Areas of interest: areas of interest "Specialty Commercial Street"
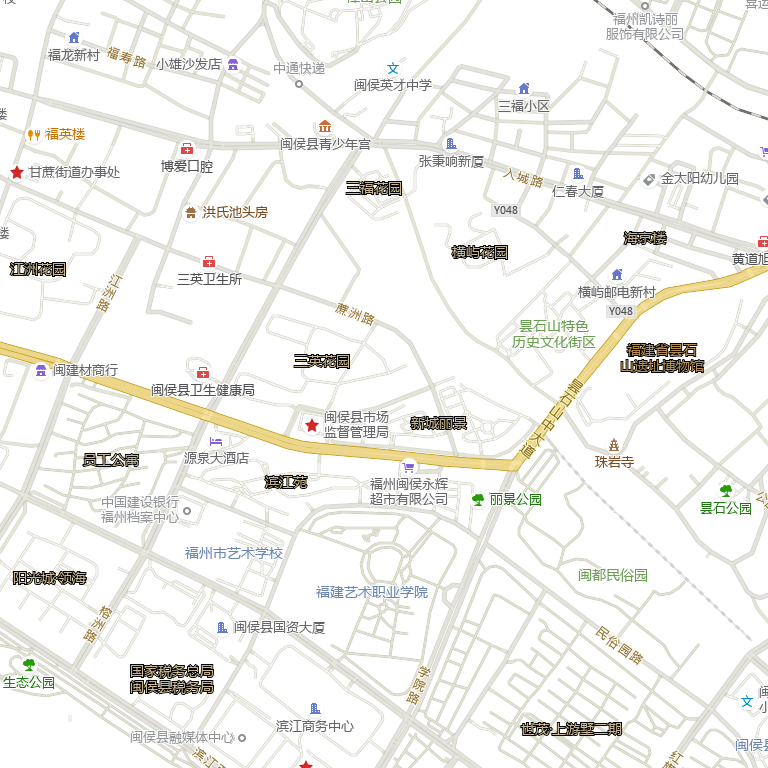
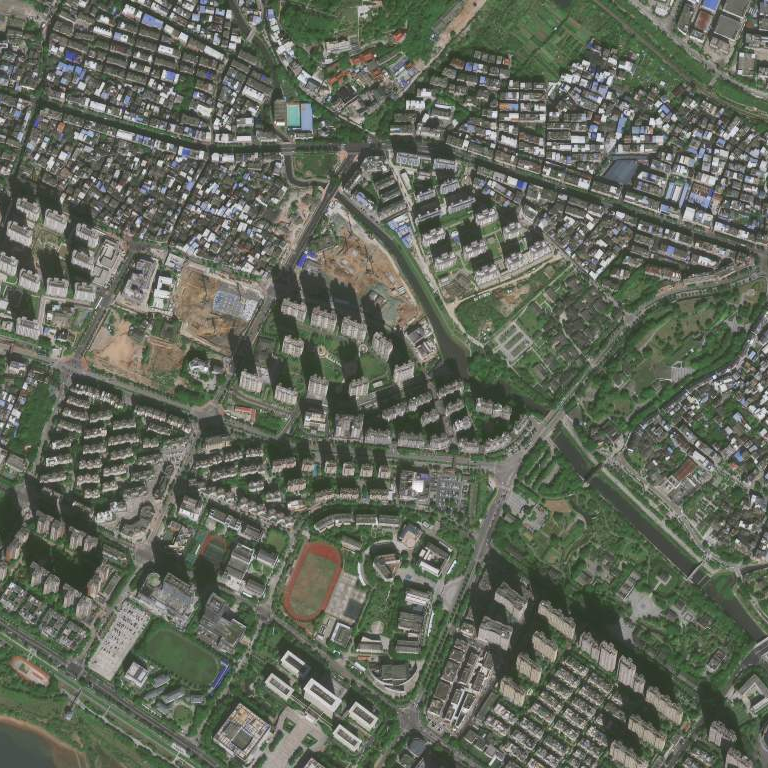